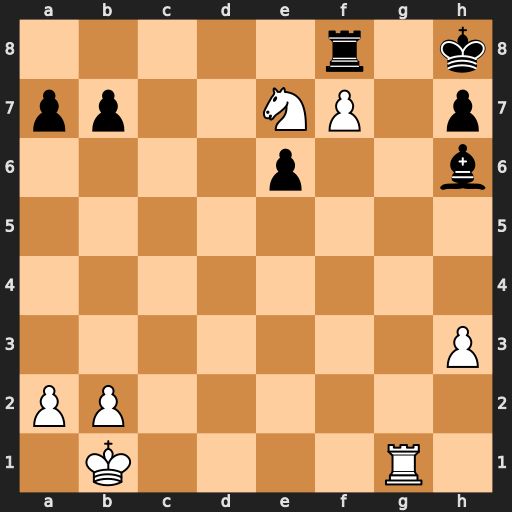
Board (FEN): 5r1k/pp2NP1p/4p2b/8/8/7P/PP6/1K4R1
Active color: w
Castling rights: -
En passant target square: -
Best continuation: Rg8+ Rxg8 fxg8=Q#